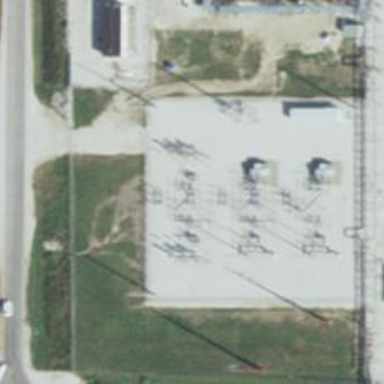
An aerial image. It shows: Switch for power supply.